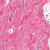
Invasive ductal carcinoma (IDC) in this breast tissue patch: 0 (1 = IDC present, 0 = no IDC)